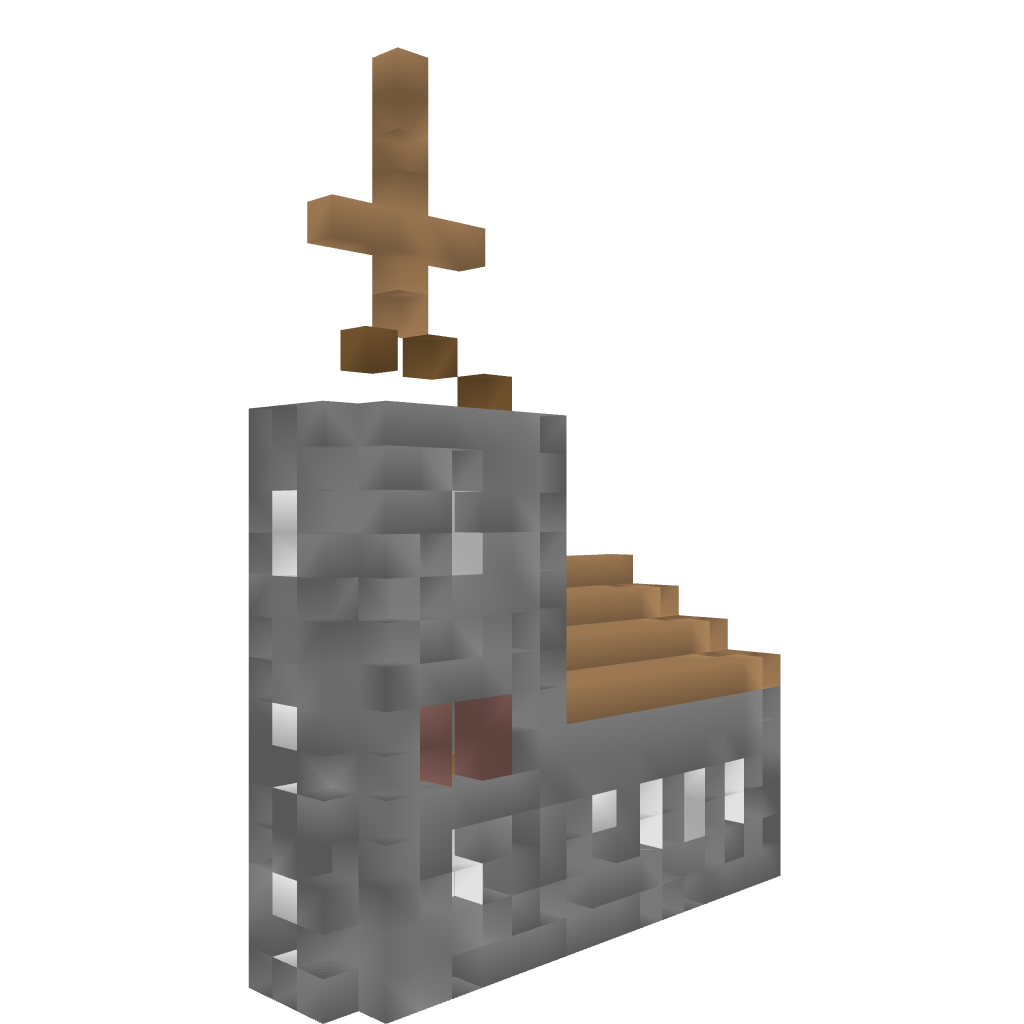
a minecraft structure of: minecraft vanilla Church plus high quality